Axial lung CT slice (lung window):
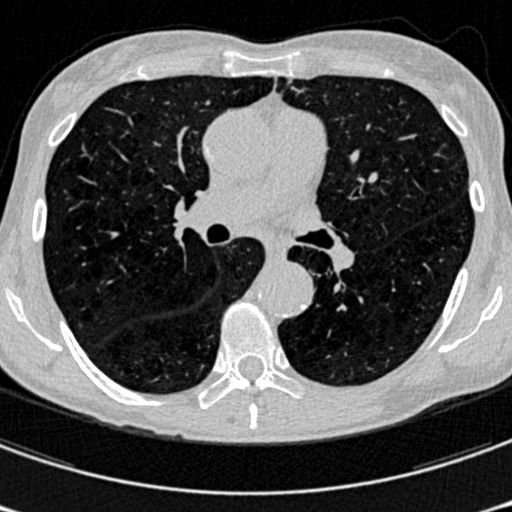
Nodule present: no